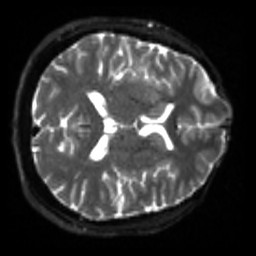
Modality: sbref
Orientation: axial
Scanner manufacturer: siemens
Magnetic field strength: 3 T
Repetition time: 4 s
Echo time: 0.0594 s